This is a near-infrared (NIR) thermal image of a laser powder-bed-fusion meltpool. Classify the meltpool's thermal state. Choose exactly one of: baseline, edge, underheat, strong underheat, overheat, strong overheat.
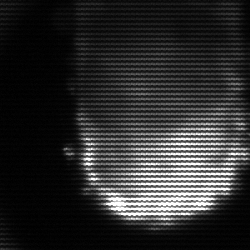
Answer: baseline